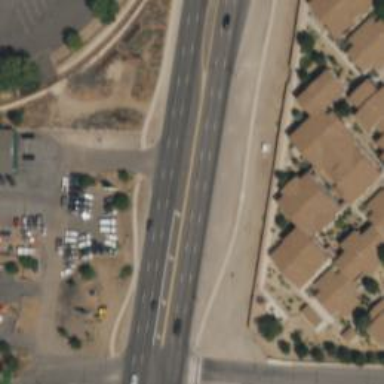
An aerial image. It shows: Primary highway with asphalt surface and separate sidewalk.